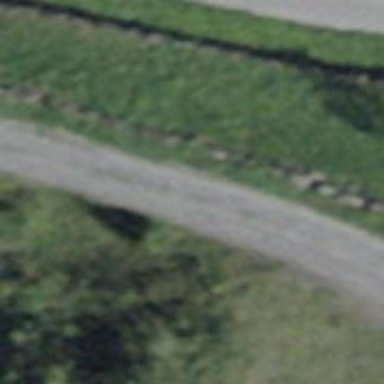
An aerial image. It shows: Service road with fine gravel surface.